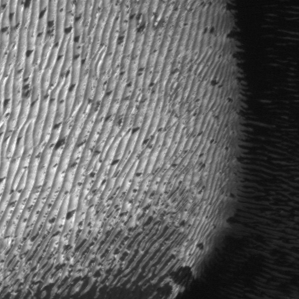
Label: frost